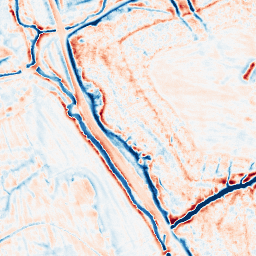
Category: edge_preserving
Decomposition family: bilateral
Decomposition parameters: d: 15
sigma_color: 50
sigma_space: 150
Upsampling method: quintic
Upsampling parameters: scale: 2
Upsampling scale: 2